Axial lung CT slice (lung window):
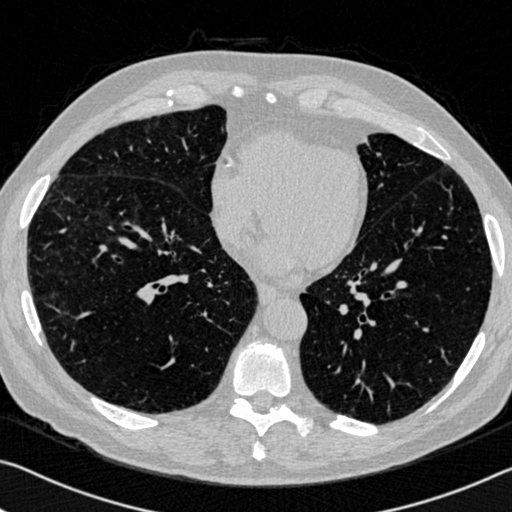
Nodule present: no